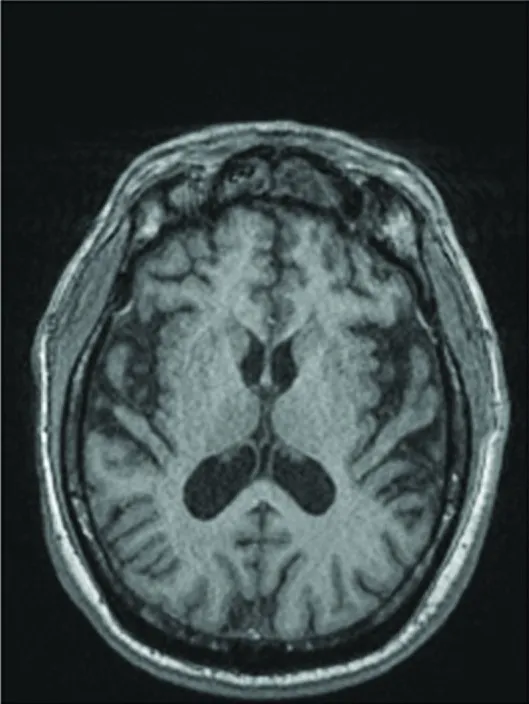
T1 axial.
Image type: radiology (mri)